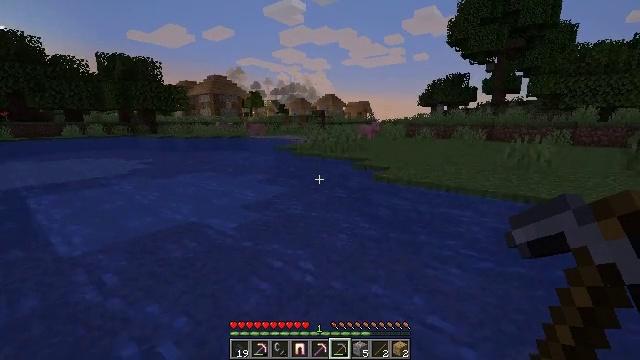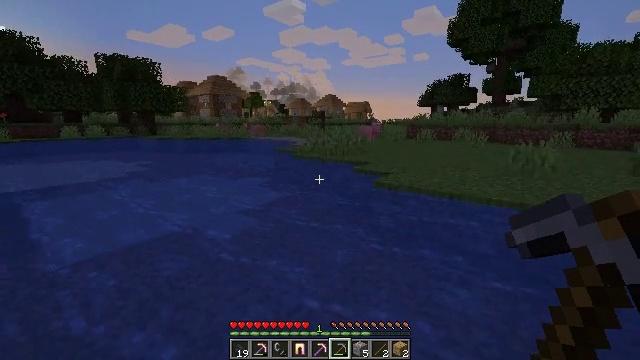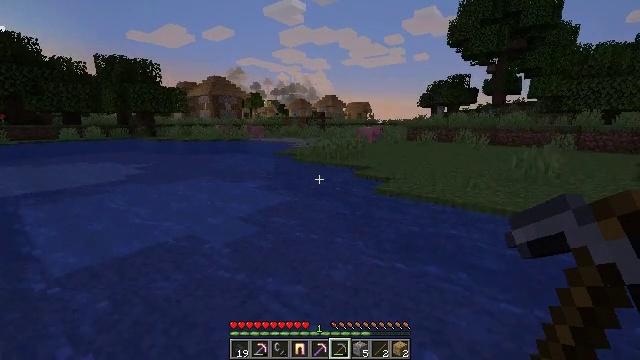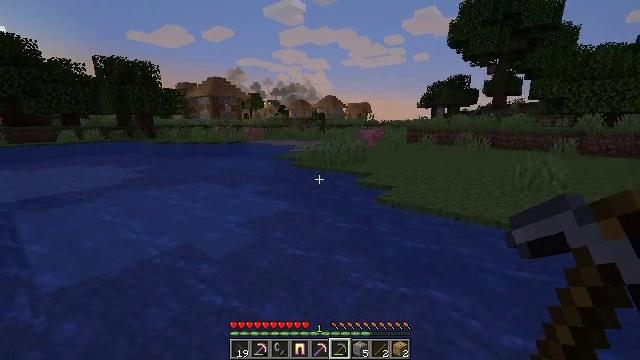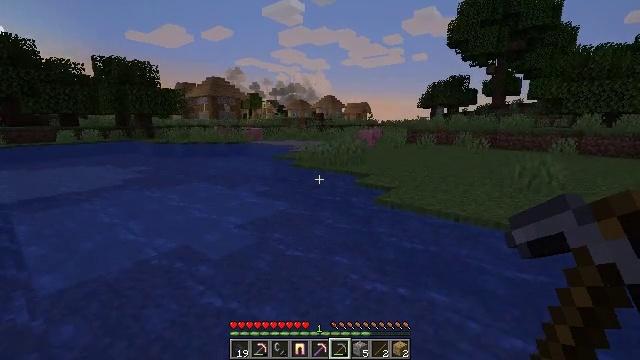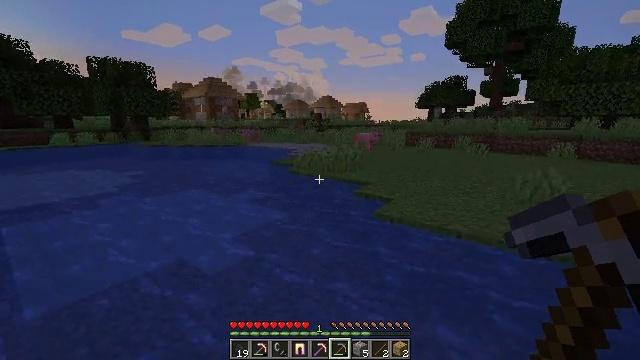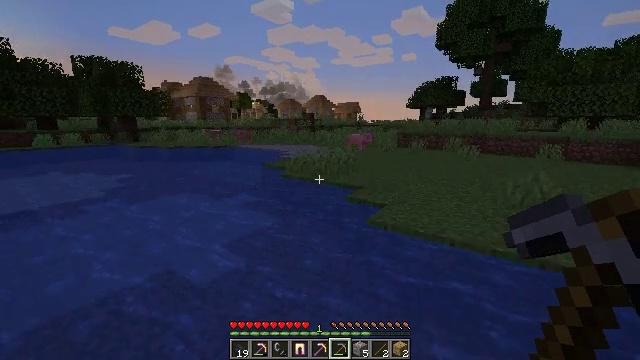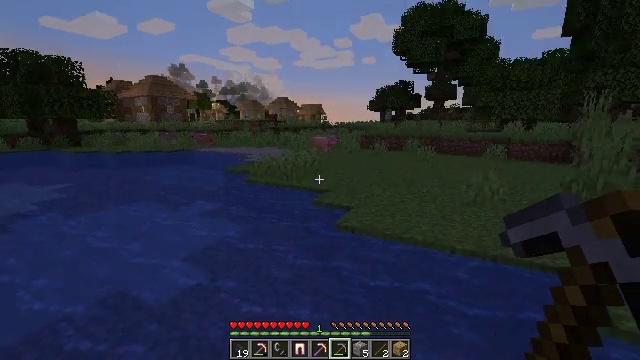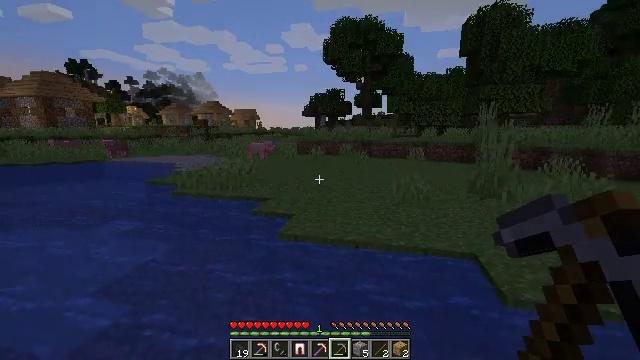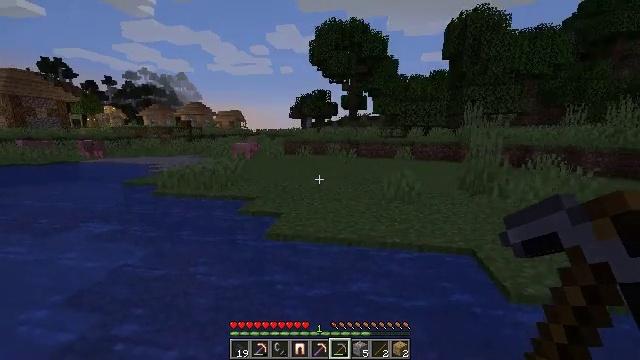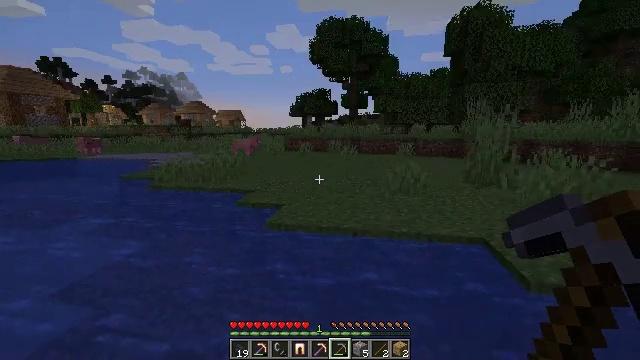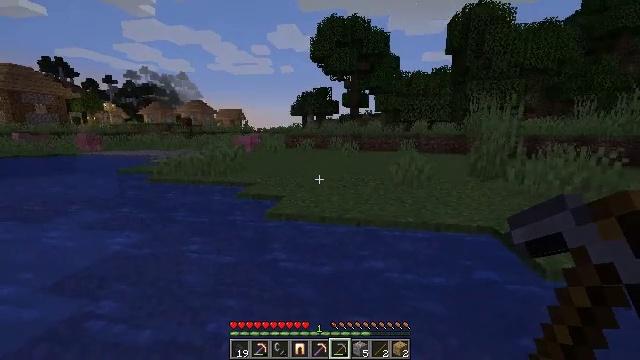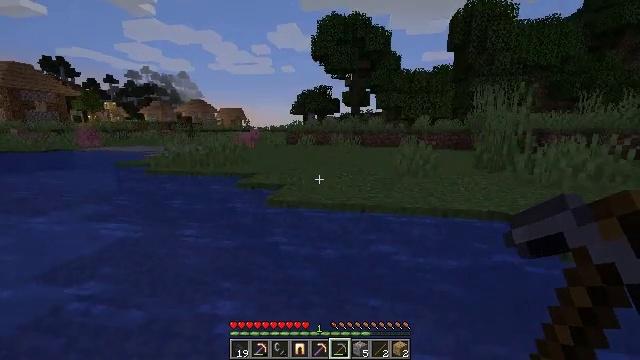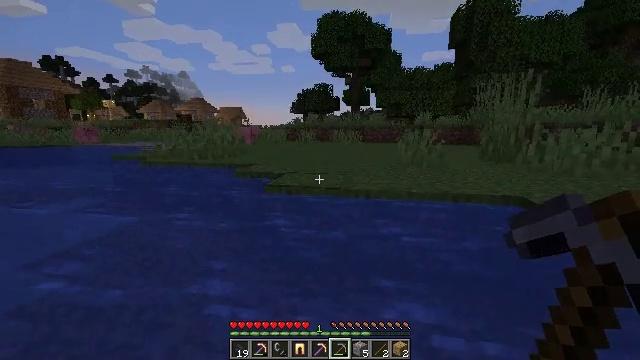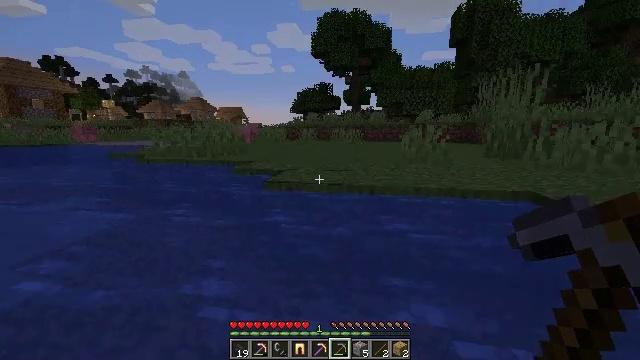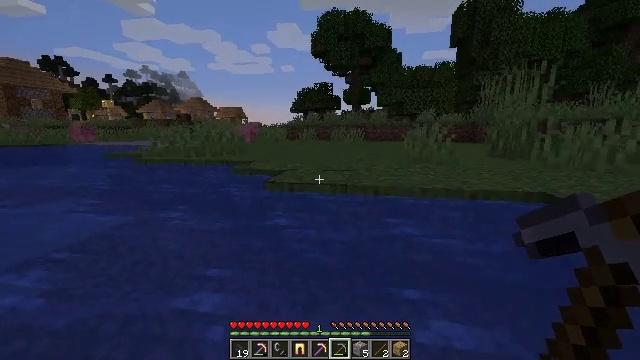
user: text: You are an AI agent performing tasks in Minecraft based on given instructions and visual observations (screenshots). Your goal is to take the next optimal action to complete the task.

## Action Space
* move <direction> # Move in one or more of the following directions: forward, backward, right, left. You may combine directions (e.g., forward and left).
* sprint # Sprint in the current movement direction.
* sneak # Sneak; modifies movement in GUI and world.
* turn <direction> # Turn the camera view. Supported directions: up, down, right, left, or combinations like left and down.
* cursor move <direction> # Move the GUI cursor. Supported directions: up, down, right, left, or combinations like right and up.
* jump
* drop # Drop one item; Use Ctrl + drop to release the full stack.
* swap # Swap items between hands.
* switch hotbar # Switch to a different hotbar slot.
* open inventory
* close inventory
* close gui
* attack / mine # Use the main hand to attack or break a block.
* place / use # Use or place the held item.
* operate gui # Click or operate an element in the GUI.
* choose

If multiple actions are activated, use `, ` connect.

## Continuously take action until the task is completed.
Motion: motion action
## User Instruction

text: Chop down the oak log.
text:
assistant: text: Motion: move forward, jump
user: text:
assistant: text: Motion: move forward, jump
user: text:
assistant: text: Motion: move forward, jump
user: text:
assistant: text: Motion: move forward, jump
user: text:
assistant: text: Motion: move forward, jump
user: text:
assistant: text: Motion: move forward, turn right, jump
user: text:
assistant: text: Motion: move forward, turn right, jump
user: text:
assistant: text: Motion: move forward, turn right and up, jump
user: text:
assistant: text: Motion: move forward, turn right
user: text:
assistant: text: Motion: move forward
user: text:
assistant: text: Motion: move forward
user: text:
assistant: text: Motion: move forward
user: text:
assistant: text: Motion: move forward
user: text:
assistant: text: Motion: move forward
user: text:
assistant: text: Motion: move forward
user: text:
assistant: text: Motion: move forward
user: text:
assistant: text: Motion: move forward
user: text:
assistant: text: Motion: move forward
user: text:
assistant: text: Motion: move forward
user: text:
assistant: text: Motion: move forward
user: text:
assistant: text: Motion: move forward
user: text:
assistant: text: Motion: move forward
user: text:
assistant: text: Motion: move forward
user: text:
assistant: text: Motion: move forward
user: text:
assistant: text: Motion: move forward
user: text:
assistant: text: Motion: move forward
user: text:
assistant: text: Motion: move forward
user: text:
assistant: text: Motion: move forward
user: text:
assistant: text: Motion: move forward
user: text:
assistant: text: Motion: move forward